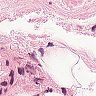
Metastatic tissue present: no